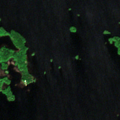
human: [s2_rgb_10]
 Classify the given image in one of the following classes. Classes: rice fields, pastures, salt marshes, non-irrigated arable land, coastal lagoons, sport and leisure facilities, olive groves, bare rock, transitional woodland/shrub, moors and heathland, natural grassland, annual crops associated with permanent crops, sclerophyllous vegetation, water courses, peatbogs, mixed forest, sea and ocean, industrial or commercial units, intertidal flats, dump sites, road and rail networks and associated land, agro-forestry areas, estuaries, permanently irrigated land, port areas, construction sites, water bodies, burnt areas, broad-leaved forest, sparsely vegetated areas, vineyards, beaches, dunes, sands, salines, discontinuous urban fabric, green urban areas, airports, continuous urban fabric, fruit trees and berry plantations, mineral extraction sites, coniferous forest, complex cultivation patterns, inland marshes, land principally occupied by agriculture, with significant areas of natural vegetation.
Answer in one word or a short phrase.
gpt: water bodies